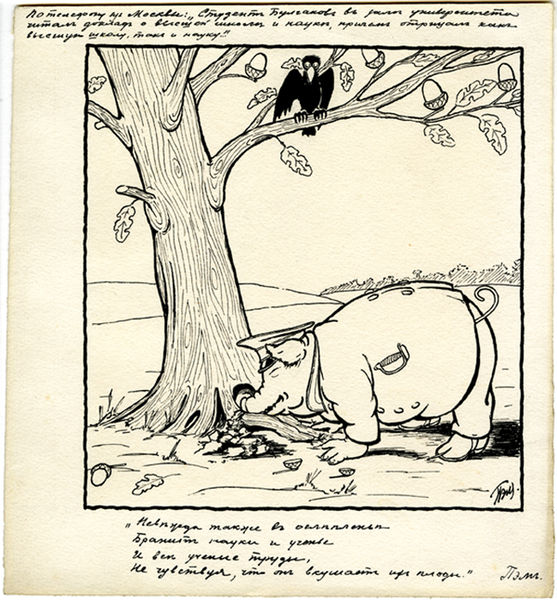
Titel: A Uniformed Pig Rooting for Truffles, A Uniformed Pig Rooting for Truffles
Künstler: Pavel Pavlovich) PEM (Matiunin
Standort: Amherst (Massachusetts, USA)
Institution: Mead Art Museum, Amherst College
Schlagwörter: crowd, sword, print, police, tree, field, hill, drawing, black and white, bird, caricature, cartoon, illustration, line, sketch, french, fall, leaves, ink, cloth, leaf, comic, russian, oak, pig, clothe, sabre, crow, raven, fable, swine, parody, political, truffles, acorns, nazi, french', watchman, communist, magpie, truffel, truffels, chestnuts, maple, strip, swoard